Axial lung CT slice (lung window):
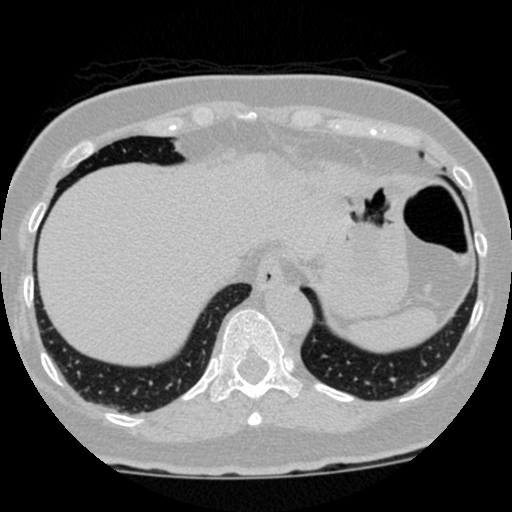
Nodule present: no